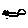
Label: cat